Interaction volume radius: 10 \u00c5
Interaction volume height: 25 \u00c5
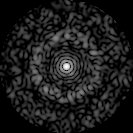
Disorder parameter: 0.847